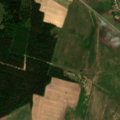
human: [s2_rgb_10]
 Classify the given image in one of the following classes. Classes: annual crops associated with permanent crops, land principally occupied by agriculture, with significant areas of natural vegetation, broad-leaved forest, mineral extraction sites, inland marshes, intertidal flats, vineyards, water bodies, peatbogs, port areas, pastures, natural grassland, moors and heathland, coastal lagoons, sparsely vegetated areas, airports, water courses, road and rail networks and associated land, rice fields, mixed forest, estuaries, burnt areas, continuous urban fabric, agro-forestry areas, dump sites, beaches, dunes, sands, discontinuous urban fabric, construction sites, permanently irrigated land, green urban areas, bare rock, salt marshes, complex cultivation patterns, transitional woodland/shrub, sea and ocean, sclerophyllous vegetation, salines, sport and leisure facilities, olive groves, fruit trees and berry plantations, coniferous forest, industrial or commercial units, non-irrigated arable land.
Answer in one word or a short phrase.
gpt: non-irrigated arable land, pastures, land principally occupied by agriculture, with significant areas of natural vegetation, coniferous forest